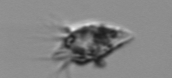
Label: Tintinnopsis